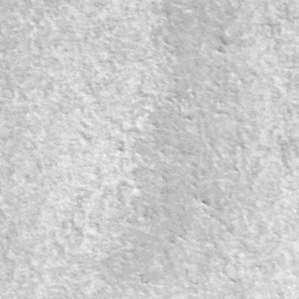
Label: frost